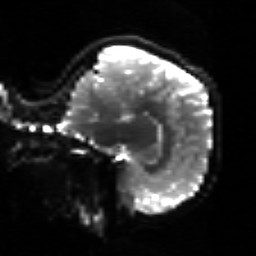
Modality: sbref
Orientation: sagittal
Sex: female
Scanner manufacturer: siemens
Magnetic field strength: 3 T
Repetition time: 5 s
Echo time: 0.071 s